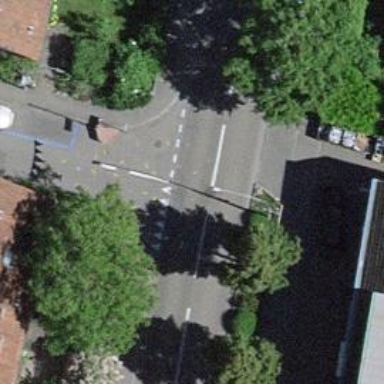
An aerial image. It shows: Living street with asphalt surface. There are sidewalks on both sides of the road.